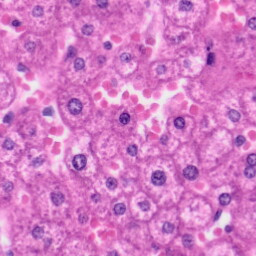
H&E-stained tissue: Liver